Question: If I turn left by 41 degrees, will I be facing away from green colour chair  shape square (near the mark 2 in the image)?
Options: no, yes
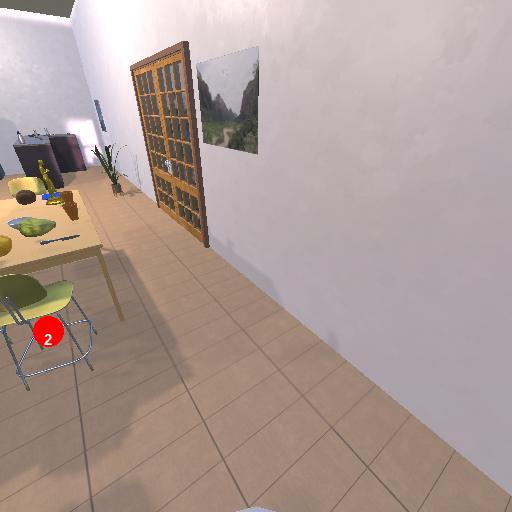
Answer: no